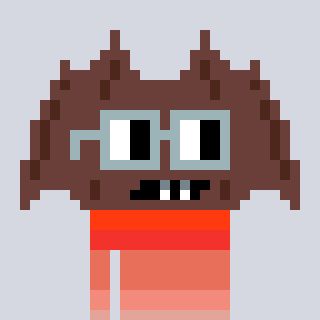
a pixel art character with square dark gray glasses, a bat-shaped head and a darkbrown-colored body on a cool background